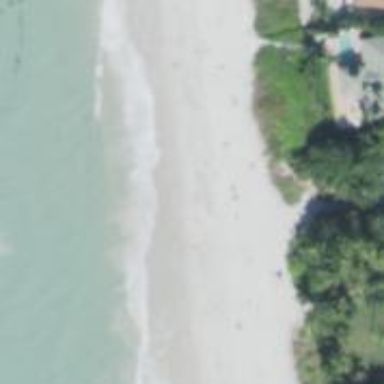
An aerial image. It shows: Beautiful beach with natural surroundings.